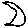
Label: moon